Field crop: maize
Growth stage: 2
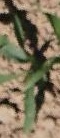
Species: maize